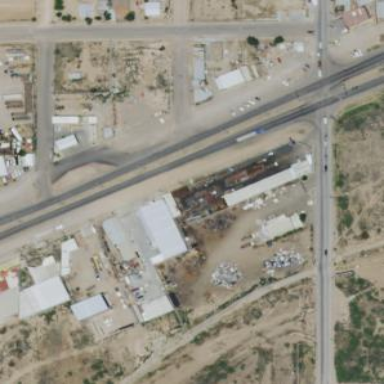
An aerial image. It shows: Scrap yard situated in industrial area.